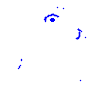
Particle: pion